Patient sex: M
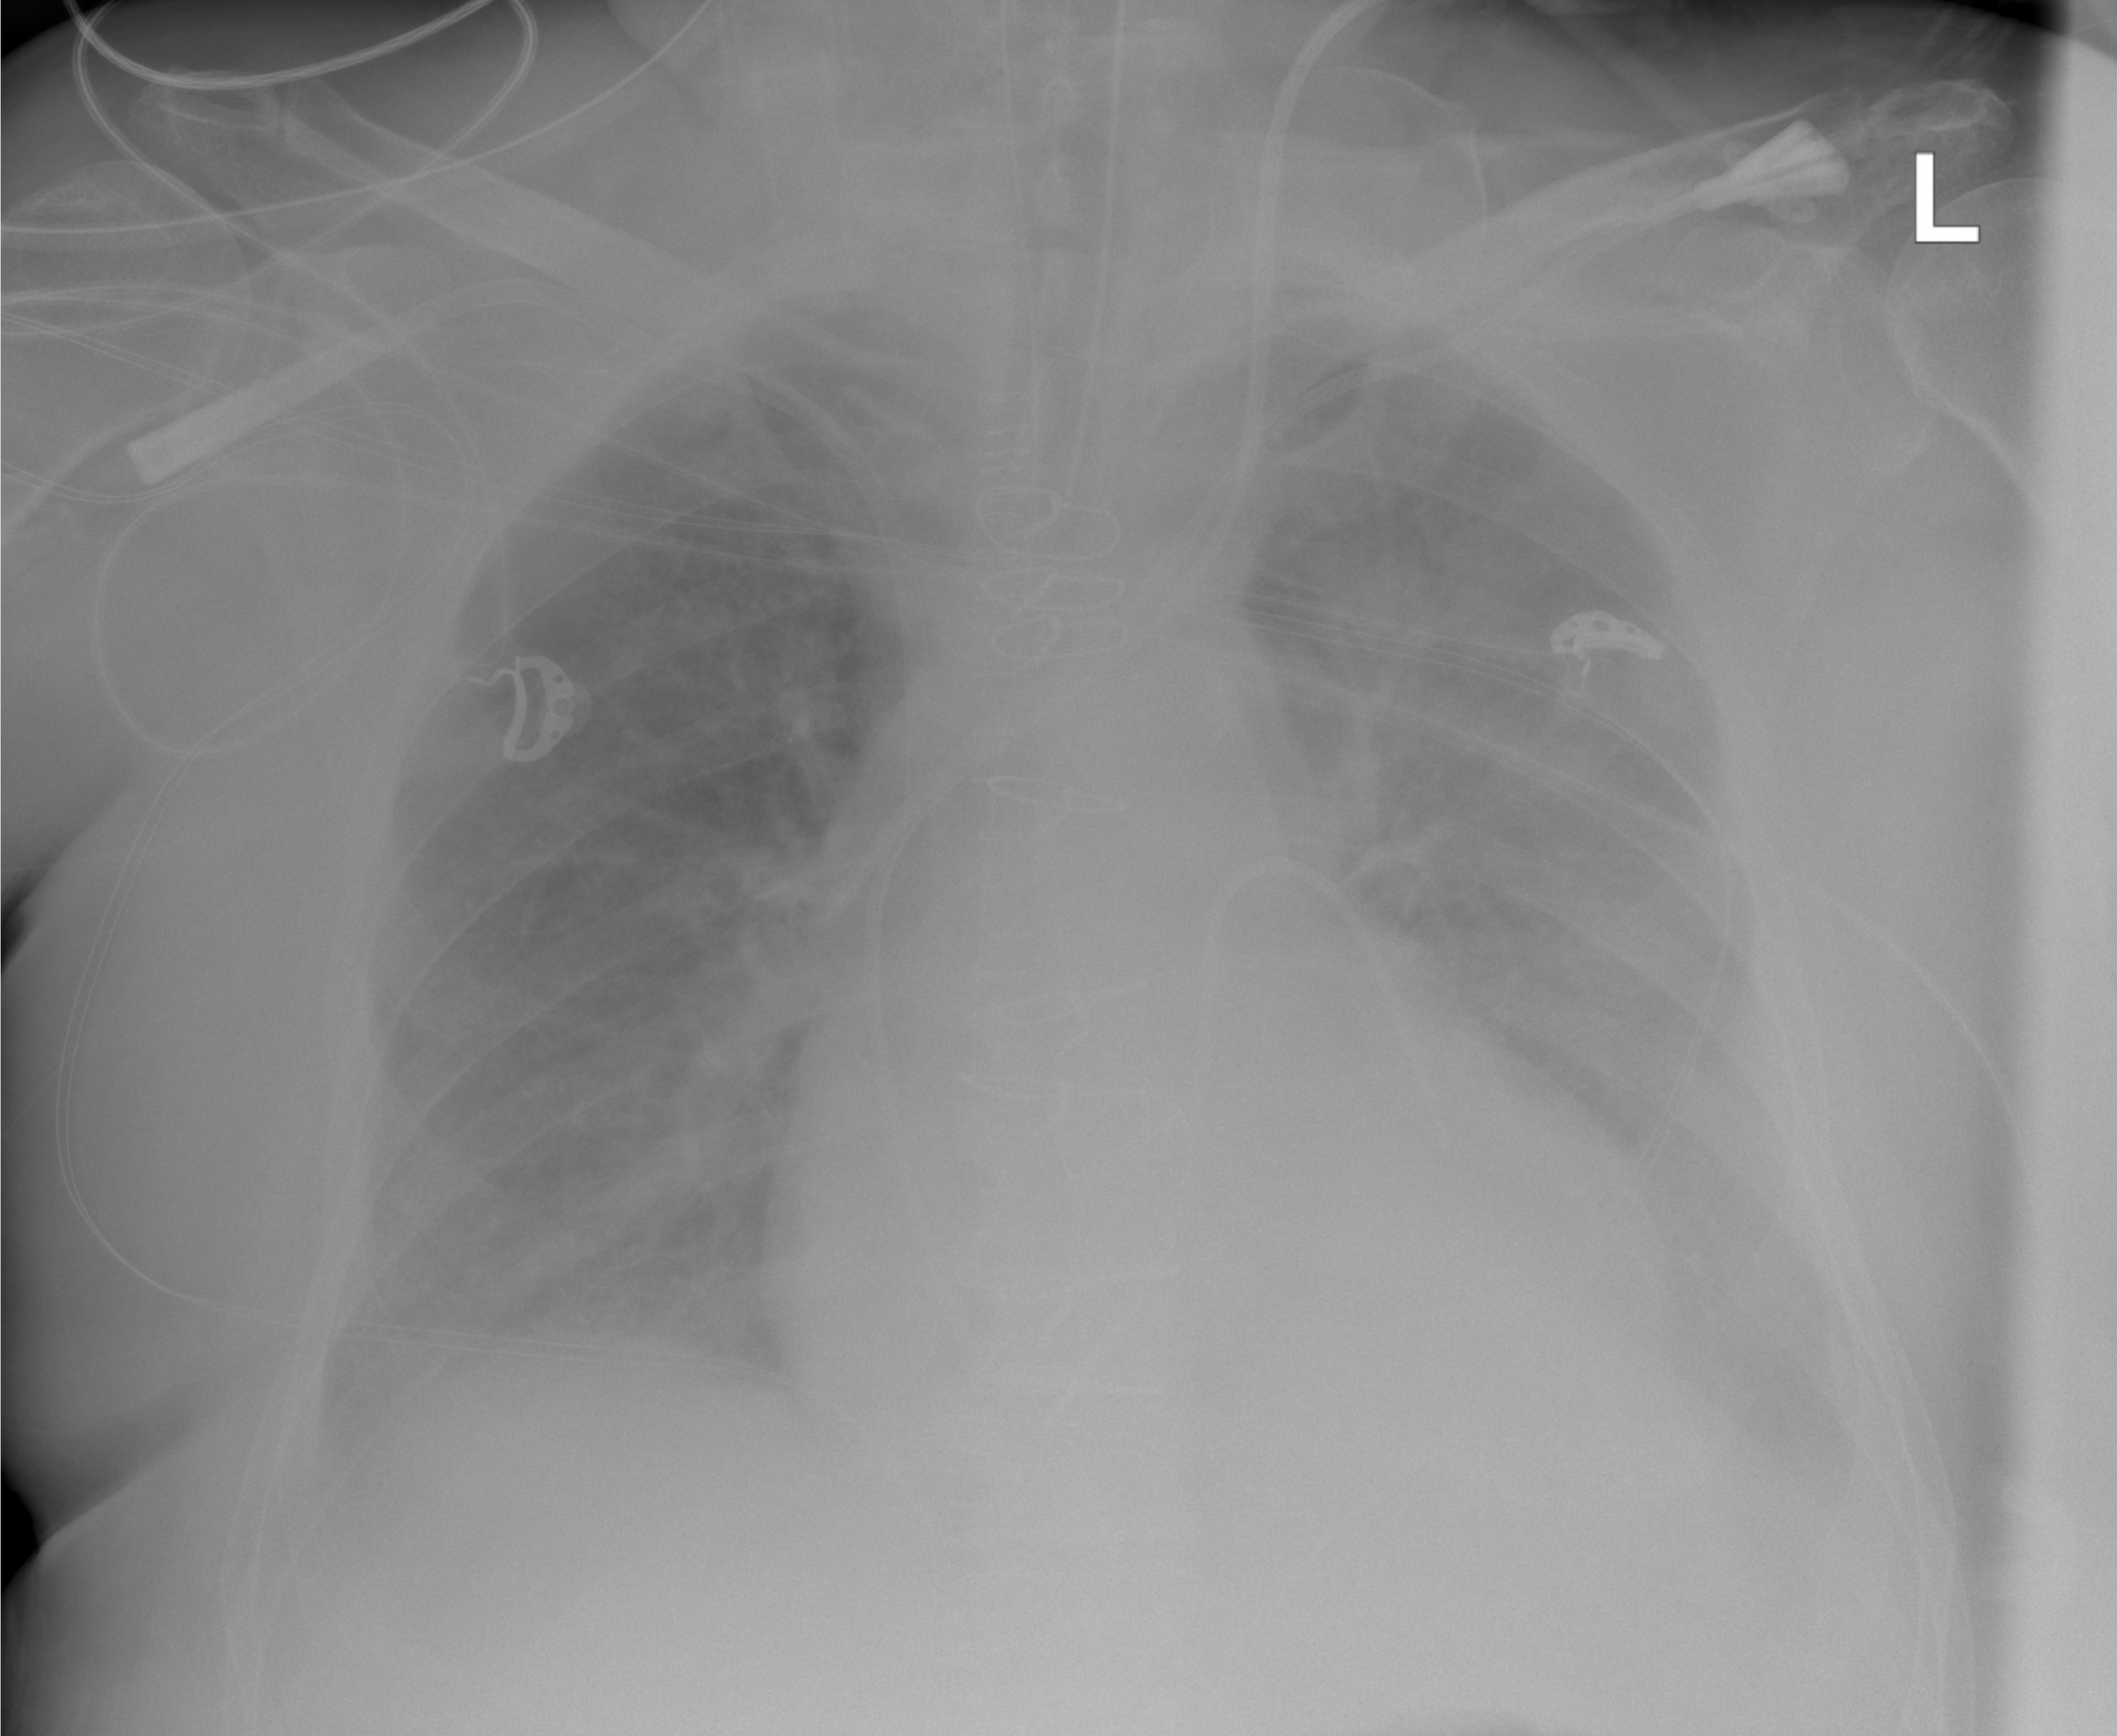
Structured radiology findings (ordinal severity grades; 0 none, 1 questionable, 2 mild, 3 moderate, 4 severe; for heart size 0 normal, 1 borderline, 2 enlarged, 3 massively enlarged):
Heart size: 0
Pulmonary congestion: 2
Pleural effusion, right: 2
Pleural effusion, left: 2
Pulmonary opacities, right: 3
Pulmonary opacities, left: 1
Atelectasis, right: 3
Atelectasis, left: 2